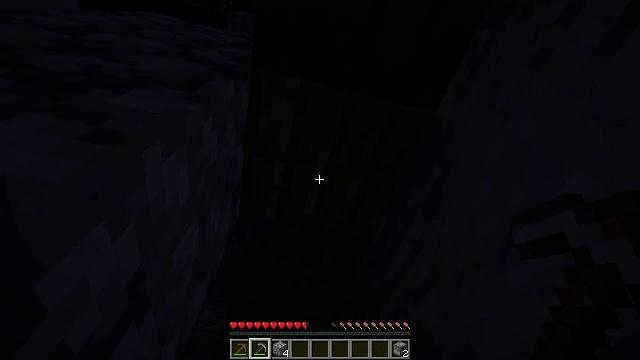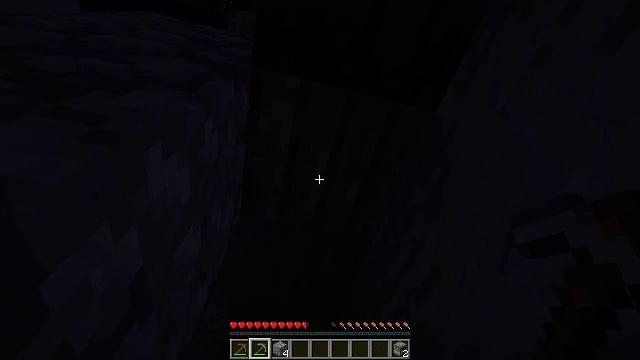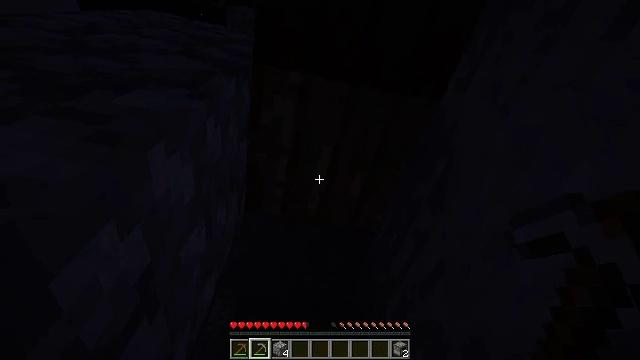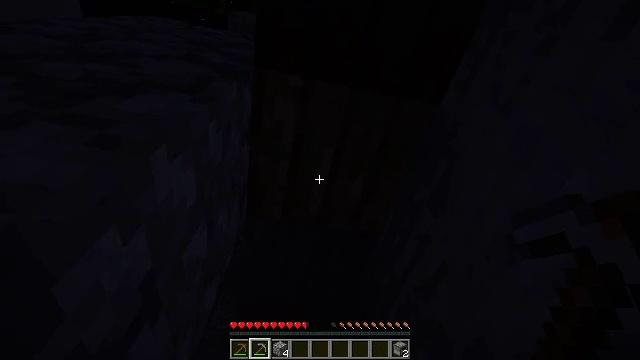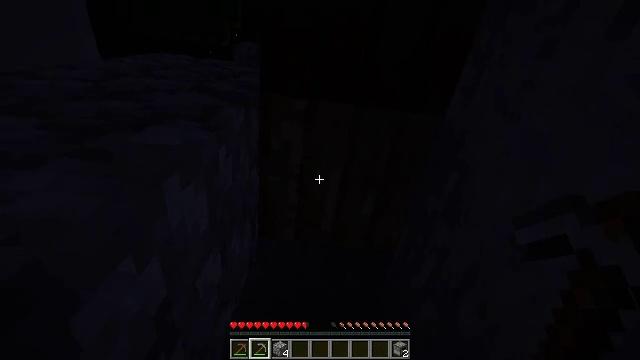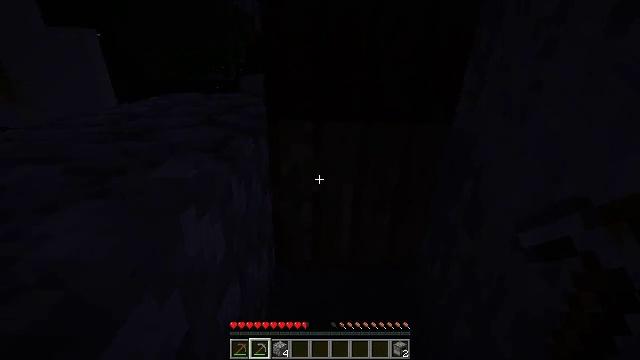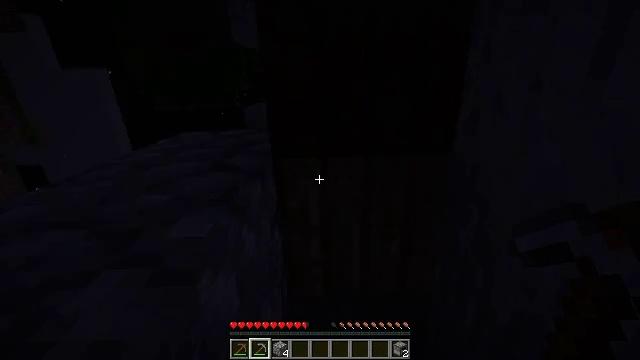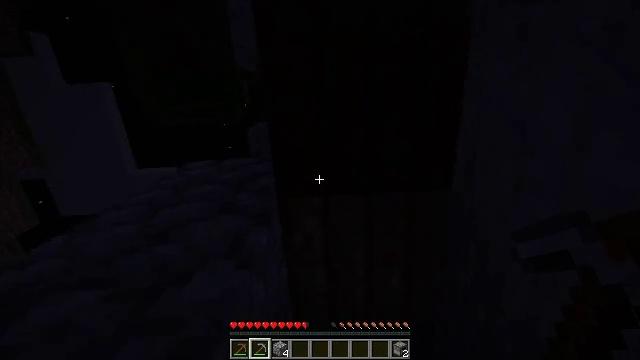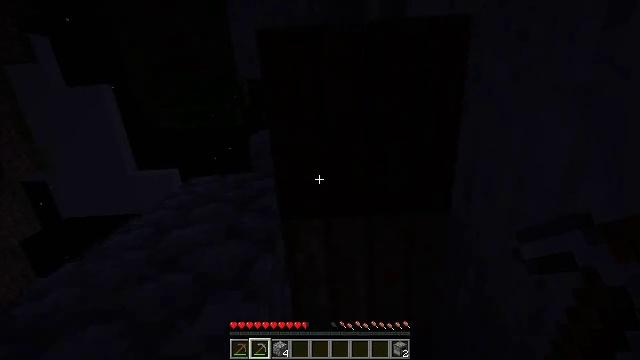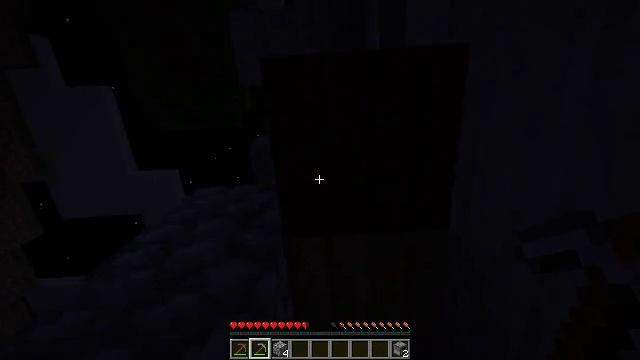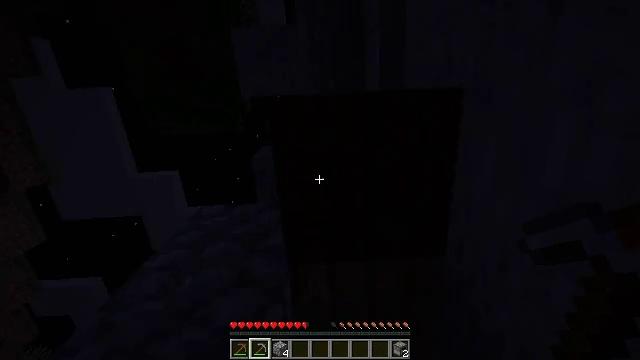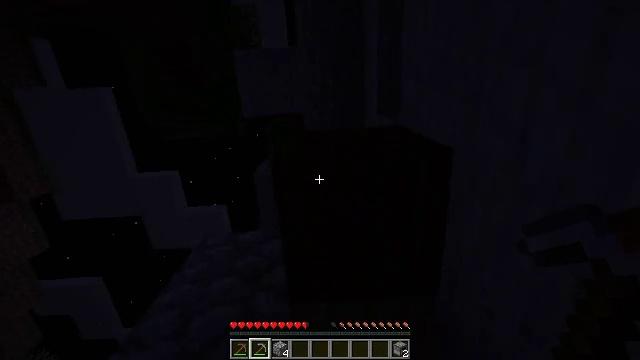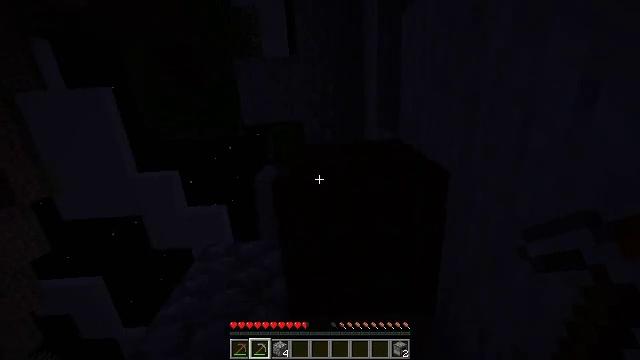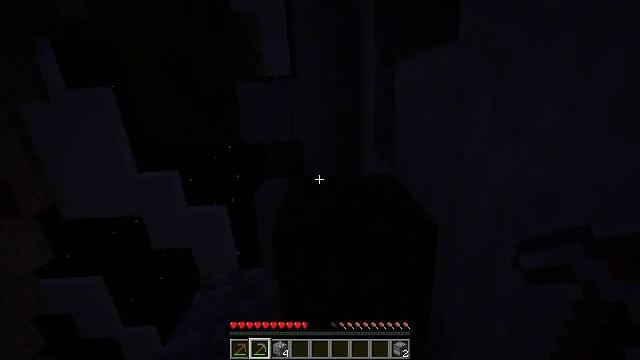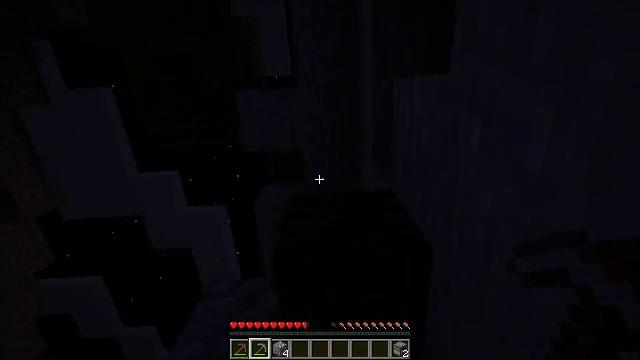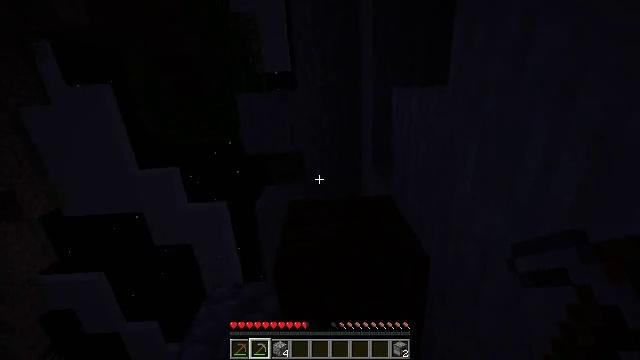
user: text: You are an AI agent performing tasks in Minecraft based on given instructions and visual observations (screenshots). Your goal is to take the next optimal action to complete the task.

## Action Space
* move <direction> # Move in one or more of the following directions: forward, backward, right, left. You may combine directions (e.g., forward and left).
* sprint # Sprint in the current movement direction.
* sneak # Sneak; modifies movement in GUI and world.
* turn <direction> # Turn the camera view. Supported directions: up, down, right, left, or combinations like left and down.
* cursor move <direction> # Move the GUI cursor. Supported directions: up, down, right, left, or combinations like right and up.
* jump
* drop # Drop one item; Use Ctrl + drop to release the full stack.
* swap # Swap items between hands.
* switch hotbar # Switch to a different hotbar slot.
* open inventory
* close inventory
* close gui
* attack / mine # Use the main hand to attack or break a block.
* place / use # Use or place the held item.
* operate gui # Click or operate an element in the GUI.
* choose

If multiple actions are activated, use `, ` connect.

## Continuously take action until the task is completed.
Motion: motion action
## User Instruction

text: Gather some dark oak planks.
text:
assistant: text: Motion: open inventory
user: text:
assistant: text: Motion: turn left and down
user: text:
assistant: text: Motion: no_op
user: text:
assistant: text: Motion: turn left and up
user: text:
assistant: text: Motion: turn left and up
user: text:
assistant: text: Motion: move back, turn left and up
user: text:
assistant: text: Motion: move back, turn left and up
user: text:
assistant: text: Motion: move back
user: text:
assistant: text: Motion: move back
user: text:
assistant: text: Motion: move back
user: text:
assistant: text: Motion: move back
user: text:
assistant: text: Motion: move back
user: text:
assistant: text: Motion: move back
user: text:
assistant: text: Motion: move back
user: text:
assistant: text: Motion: no_op
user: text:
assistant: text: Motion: move left, turn down
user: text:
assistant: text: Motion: move left, turn down
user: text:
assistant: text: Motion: move left, turn down
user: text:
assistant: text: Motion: no_op
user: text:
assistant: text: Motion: move forward
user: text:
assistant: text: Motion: move forward, turn right
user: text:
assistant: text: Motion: move forward, turn right and up
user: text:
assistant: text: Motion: move forward, turn right and up
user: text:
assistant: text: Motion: turn right and up
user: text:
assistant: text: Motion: no_op
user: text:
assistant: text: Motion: switch to hotbar 1
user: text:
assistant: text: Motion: switch to hotbar 1
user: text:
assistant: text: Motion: switch to hotbar 1
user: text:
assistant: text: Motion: no_op
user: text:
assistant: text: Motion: no_op